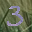
Label: 3